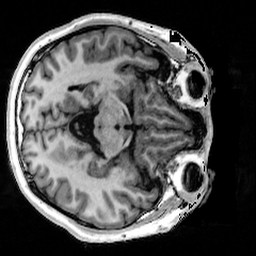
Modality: T1w
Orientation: axial
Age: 21
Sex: male
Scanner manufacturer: siemens
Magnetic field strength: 3 T
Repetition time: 4 s
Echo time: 0.00289 s